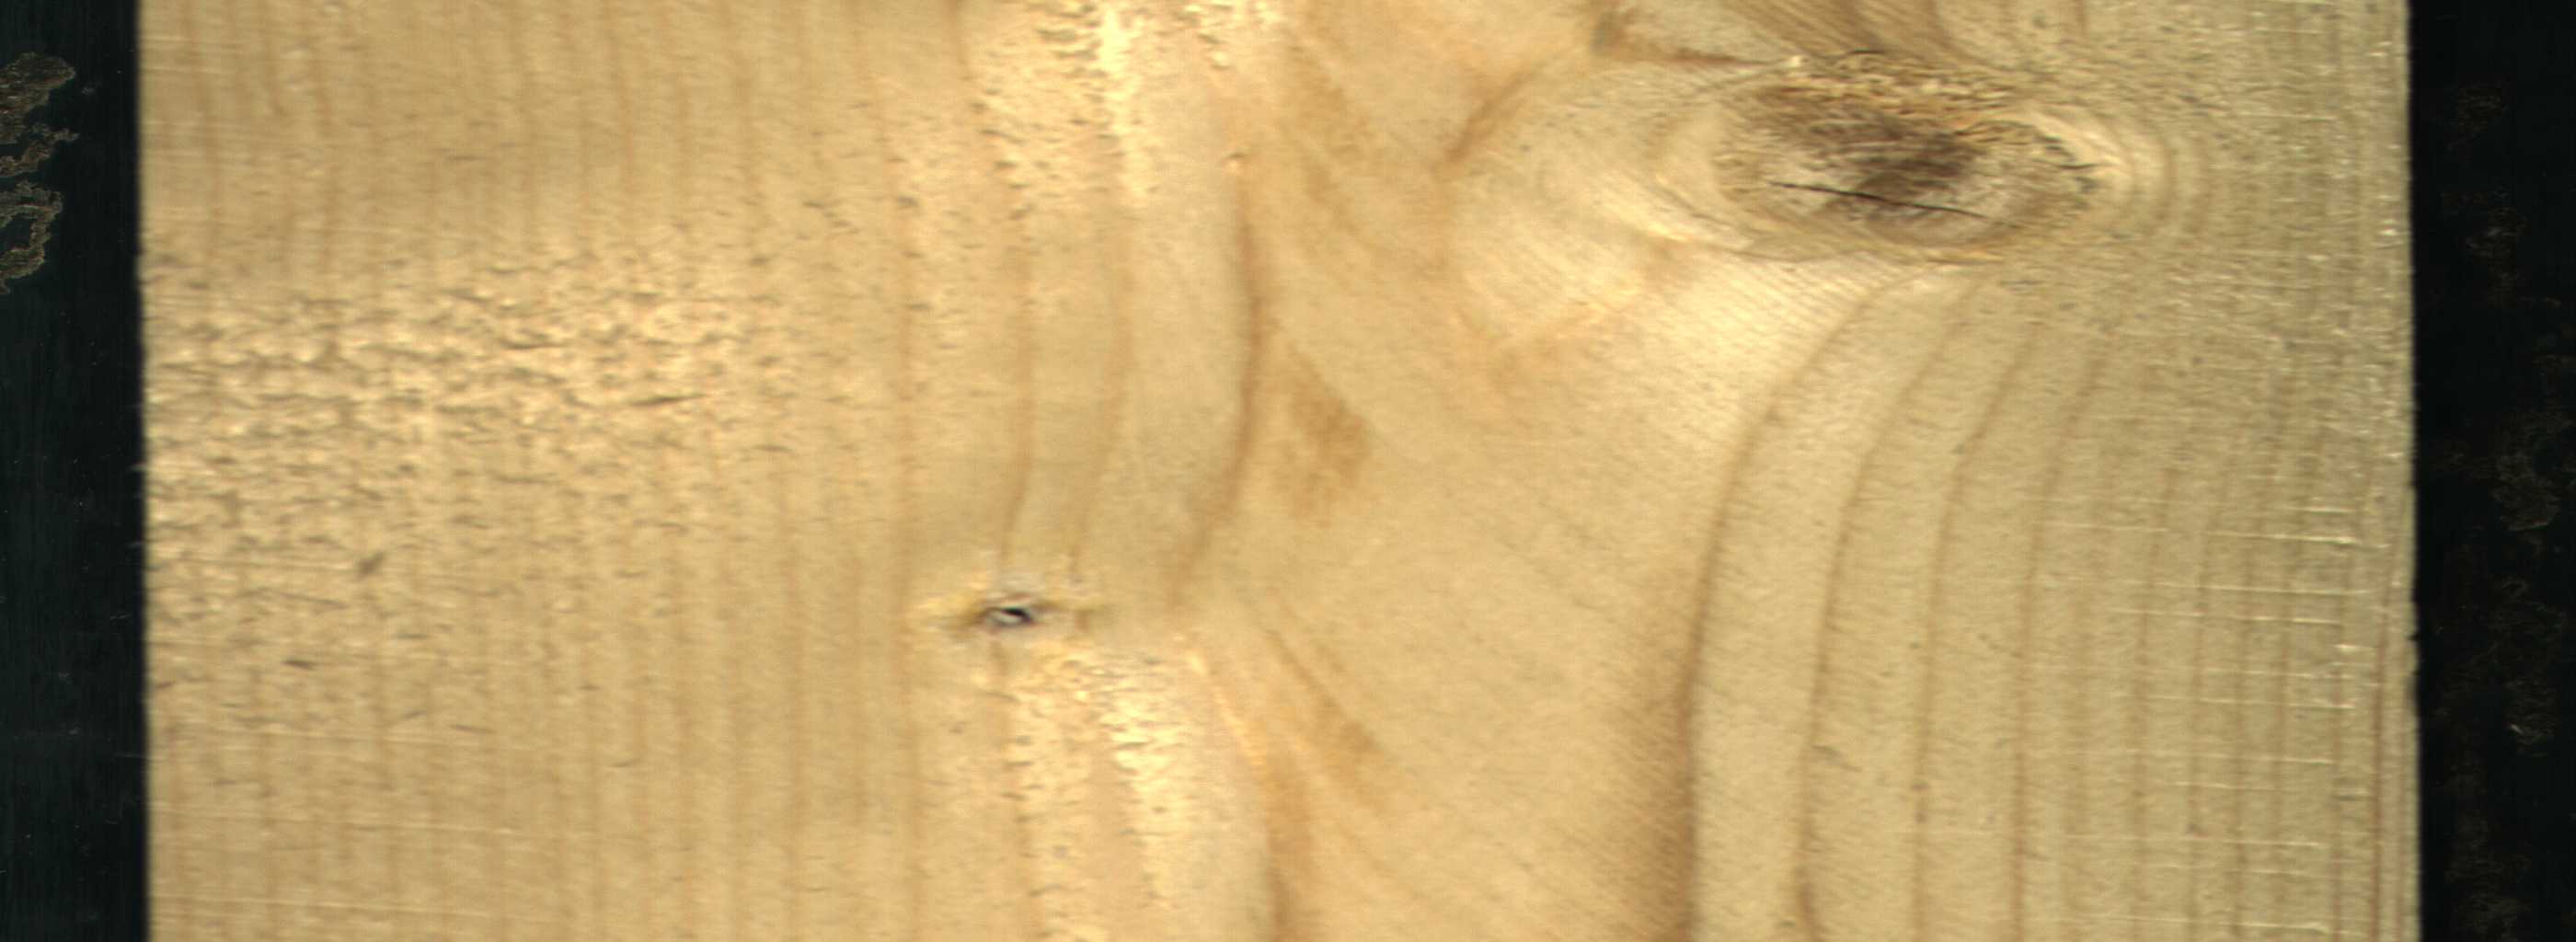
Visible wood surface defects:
knot_with_crack
Dead_Knot